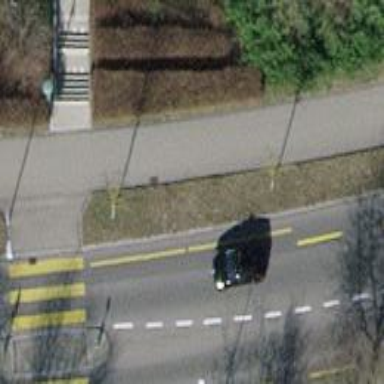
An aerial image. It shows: Asphalt sidewalk.